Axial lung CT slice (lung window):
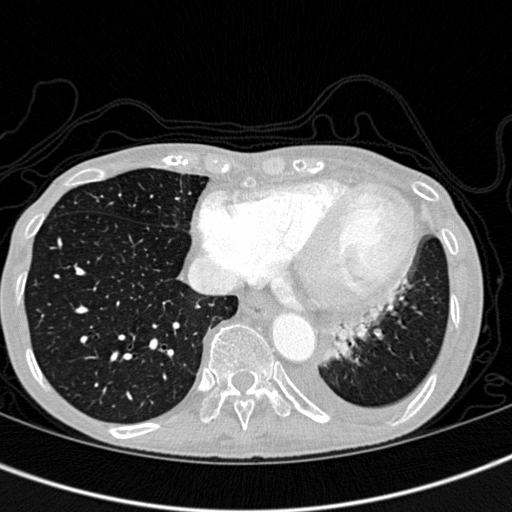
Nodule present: no